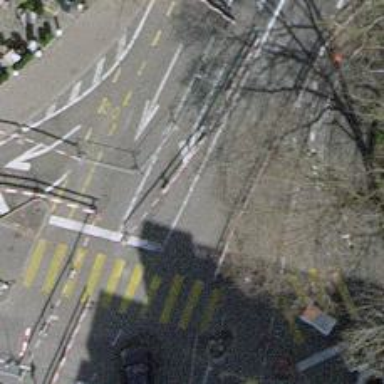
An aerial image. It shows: Crossing with traffic signals.